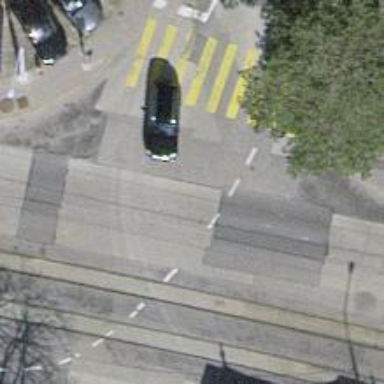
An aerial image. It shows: Road with traffic signals.